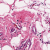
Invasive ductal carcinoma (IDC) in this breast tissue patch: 0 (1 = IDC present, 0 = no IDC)